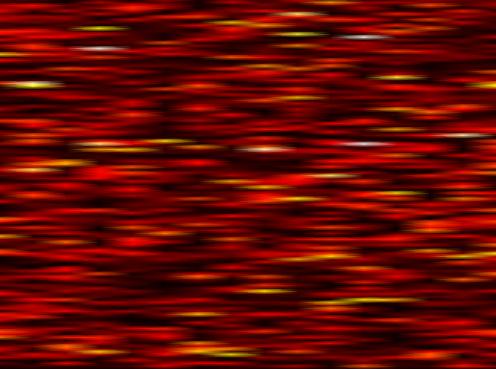
Label: FOFDM